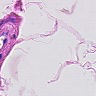
Metastatic tissue present: no